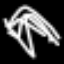
Label: squiggle